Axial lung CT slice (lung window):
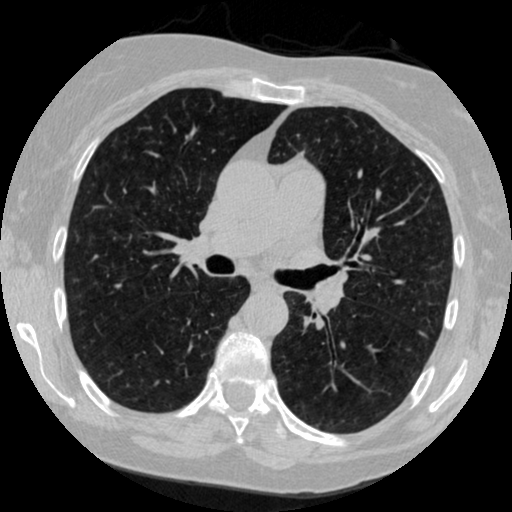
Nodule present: yes
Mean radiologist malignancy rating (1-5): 2.5